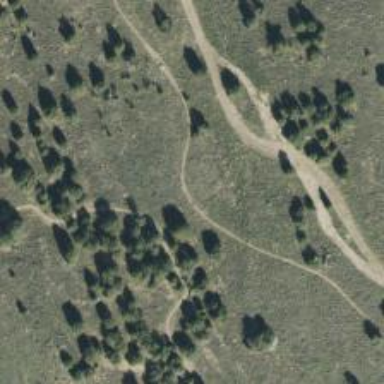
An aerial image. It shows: Path with excellent visibility for trail.